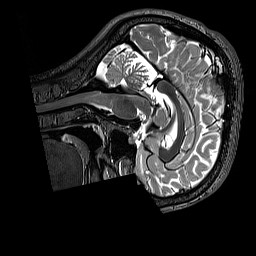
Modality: T2w
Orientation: sagittal
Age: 22
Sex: female
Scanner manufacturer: siemens
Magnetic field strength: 3 T
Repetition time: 3.2 s
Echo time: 0.728 s